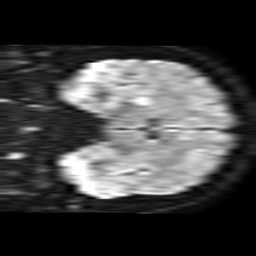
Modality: TRACE
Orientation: coronal
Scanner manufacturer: philips
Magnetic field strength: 1.5 T
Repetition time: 3.395 s
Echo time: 0.06922 s